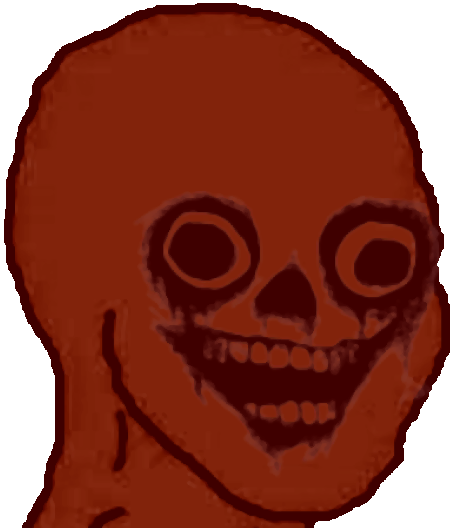
Label: 5_Oomer